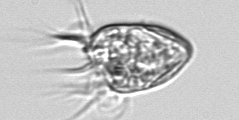
Label: Strombidium_morphotype1